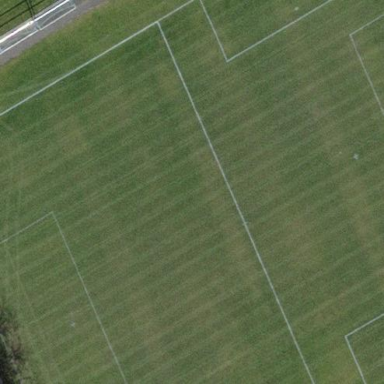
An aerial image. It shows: Soccer pitch with grass surface for leisure land.